Question: I am trying to code R in order to obtain growth rate for COVID-19.
The equation can be found on the inserted image where 'i(t)' is the number of infected individuals at time 't'.
I think I could code if the equation were to be simple growth rate 'i(t) = i0 * exp(r*t)' for example; however, the paper I am referring to implemented following method: "Time series data at each time point, a bootstrap method of extracting 1000 repeated observations was used, assuming that it follows a Poisson distribution with it^Data as the mean."
I have never coded such equations before :( I'm hoping this to be the great opportunity & initiation of being better coder & statistician.
Can somebody please help me out with this? I would really appreciate any type of hints or suggestions. I am never expecting whole code or anything near that; I would love to find a source where I could start this off well.

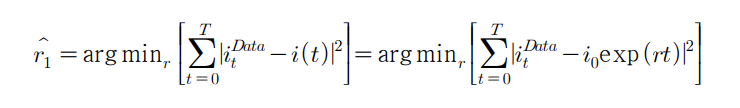
Answer: Here's an example using some AIDS case data (taken from Dobson and Barnett's GLM introduction).
'''
aids_dat <- read.csv("https://raw.githubusercontent.com/bbolker/goettingen_2019/master/data/aids.csv")
## generate more useful time variable
aids_dat <- transform(aids_dat, time = year - min(year) + (quarter-1)/4,
cumcases = cumsum(cases))
nobs <- nrow(aids_dat)
'''
## log-linear fit to the data
(you would use whatever kind of model you wanted here)
'''
f1 <- lm(log(cases) ~ time, data = aids_dat)
'''
## Generate simulated data sets
'''
set.seed(101)
fitted <- predict(f1)
s <- replicate(1000,
rpois(nobs, lambda = exp(fitted)),
simplify = FALSE)
'''
This takes the predicted values from the log-linear fit and adds Poisson variation. Chowell et al. do a bunch of stuff with the cumulative cases numbers that I don't understand (and generally think isn't a great idea anyway); it looks like they generate predicted values, create a cumulative case count, and immediately difference it to get back to cases? It's worth being careful about this stuff (keep in mind the difference between prevalence and incidence), but I'm not quite sure what Chowell et al. are doing.
## refit the model
'''
refit <- lapply(s,
function(x) lm(log(x+0.1) ~ time, data = aids_dat))
'''
I used 'log(x+0.1)' in case the Poisson sample generated zero values. (It would be better to use a Poisson GLM or something.)
## get predicted values for each refitted model
'''
boot_ensemble <- sapply(refit, predict)
'''
You could also use '*apply' or a 'for' loop to extract coefficients from each refitted model, compute epidemic metrics (growth rate or R0), etc. -- whatever values you want the bootstrap distribution for.
## plot
'''
png("boot.png")
plot(cases ~ time, data = aids_dat)
matlines(aids_dat$time, exp(boot_ensemble),
type = "l", lty = 1,
col = adjustcolor("black", alpha = 0.01))
matlines(aids_dat$time,
col = "red", lty = 1,
t(apply(exp(boot_ensemble), 1, range)))
dev.off()
'''
<URL>
You can get pointwise confidence intervals by applying 'quantile' to each row of the prediction ensemble, although see Juul et al 2021 for cautionary notes. (You can use the 'fda::fbplot()' function to plot similar curves to theirs.)
Final cautionary note, I suspect that using Poisson (rather than e.g. negative binomial) parametric bootstrapping will often underestimate uncertainty.
Juul, Jonas L., Kaare Graesboll, Lasse Engbo Christiansen, and Sune Lehmann. "Fixed-Time Descriptive Statistics Underestimate Extremes of Epidemic Curve Ensembles." Nature Physics 17, no. 1 (January 2021): 5-8. <URL>.